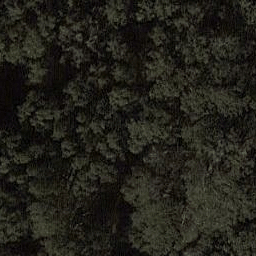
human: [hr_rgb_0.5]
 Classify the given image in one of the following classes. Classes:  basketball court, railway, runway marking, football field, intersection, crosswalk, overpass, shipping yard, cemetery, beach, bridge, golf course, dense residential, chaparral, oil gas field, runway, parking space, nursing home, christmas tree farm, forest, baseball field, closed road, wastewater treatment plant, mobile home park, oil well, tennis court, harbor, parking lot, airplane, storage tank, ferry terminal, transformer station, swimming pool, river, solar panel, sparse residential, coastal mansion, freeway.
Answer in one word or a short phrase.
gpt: forest